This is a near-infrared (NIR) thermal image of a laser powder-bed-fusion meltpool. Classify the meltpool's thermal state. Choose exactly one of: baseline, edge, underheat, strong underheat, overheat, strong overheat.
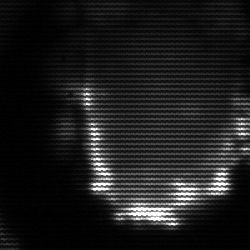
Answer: baseline